Question: I'm using Django 1.8, with GeoDjango and PostGIS. I am using 'HttpResponse' to return some GeoJSON:
'''
from django.http import HttpResponse, JsonResponse
code = request.GET.get('q', '')
results = PCT.objects.filter(Q(code__startswith=code) |
Q(name__icontains=code))
results = results.filter(org_type='CCG')
for result in results:
print result.code
geo_field = 'boundary'
fields = ('name', 'code', 'ons_code', 'org_type', 'boundary', )
return HttpResponse(serialize('geojson', results,
geometry_field=geo_field, fields=fields),
content_type='application/json')
'''
In the console this prints a 'code' field just fine:
'''
99N
'''
But the GeoJSON returned does not have a 'properties.code' field. It has a 'properties.name', 'properties.org_type' and 'properties.ons_code' field though.

Why is this? Is 'code' a reserved name perhaps? If so, how can I fix this?
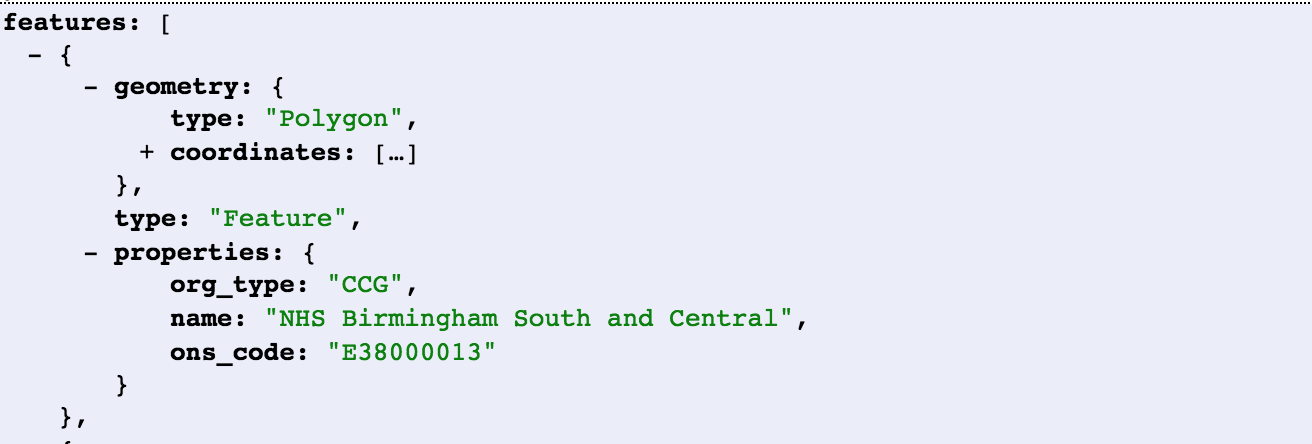
Answer: I've had a quick look at the GeoJSON spec and it would appear that it only goes so far as to say that the properties field is a JSON object in its own right, so I think you're in the letter of the current specification if you want it in that part of the JSON dump. That said, this spec is still in draft form and so subject to change (and may yet place extra constraints on this field). Assuming that you can live with that, we can continue...
The code that handles this is in the <URL> as the serializer iterates over the rest of the fields in the object.
By the time 'get_dump_object()' is called, self._current should contain all the other fields in the object. As you can see in the <URL>. I would therefore guess that your 'code' field has been declared as not serializable, or it has an unexpected internal name that doesn't match your filter.
To try to fix it, I would have a look at your declaration of the 'code' field in your Model for a bad serialize parameter, then just try serializing without any field list at all. Hopefully one of those gets your missing field into the JSON.